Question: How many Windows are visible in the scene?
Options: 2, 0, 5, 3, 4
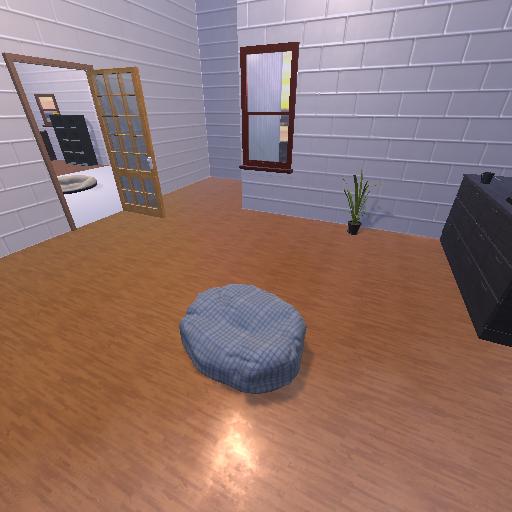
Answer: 2